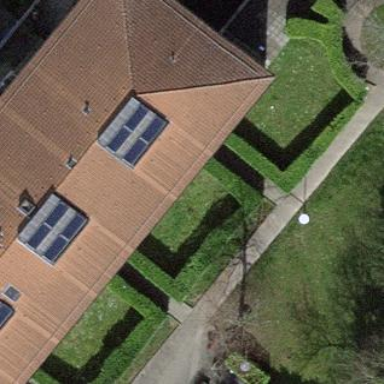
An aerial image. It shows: Garden surrounded by fence.